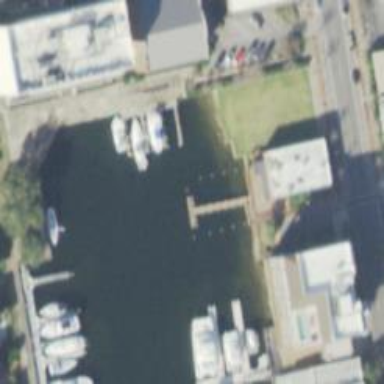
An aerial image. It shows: Man-made pier.